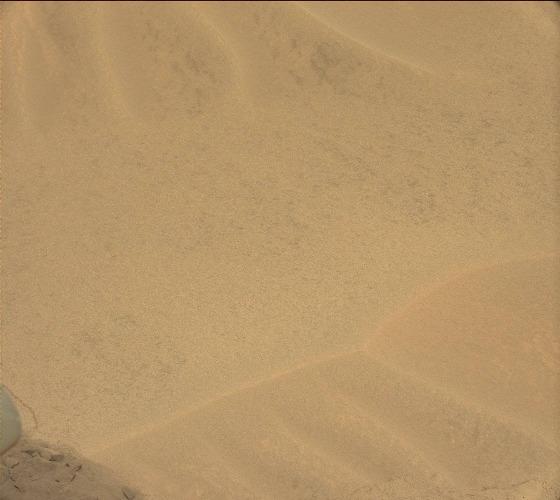
Terrain classes present: Background, Gravel / Sand / Soil